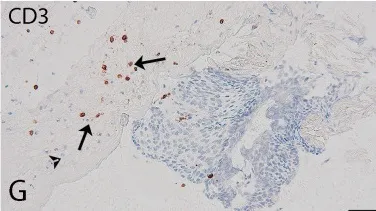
(D-H): Immunohistochemistry. (CD3): T-lymphocytes (arrows) located around, and . , 50 microm.
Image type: pathology (immunostaining)